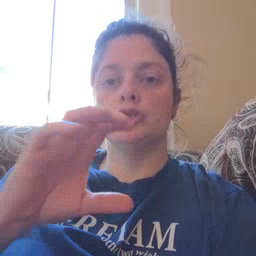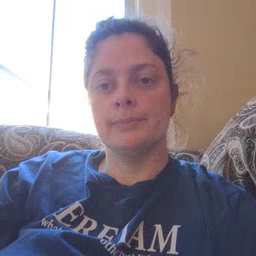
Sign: chocolate